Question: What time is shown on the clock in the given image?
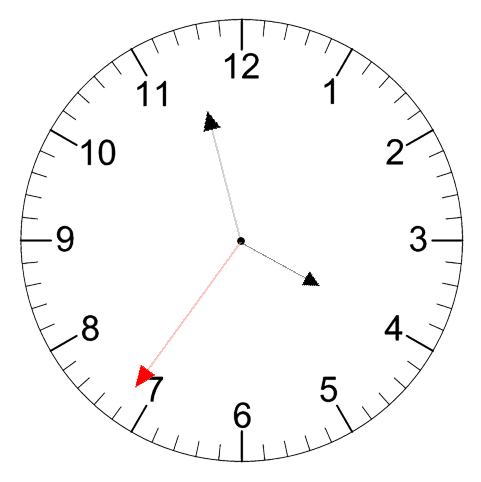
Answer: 03:57:36